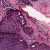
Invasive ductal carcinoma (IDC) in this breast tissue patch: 0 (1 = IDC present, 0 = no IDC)